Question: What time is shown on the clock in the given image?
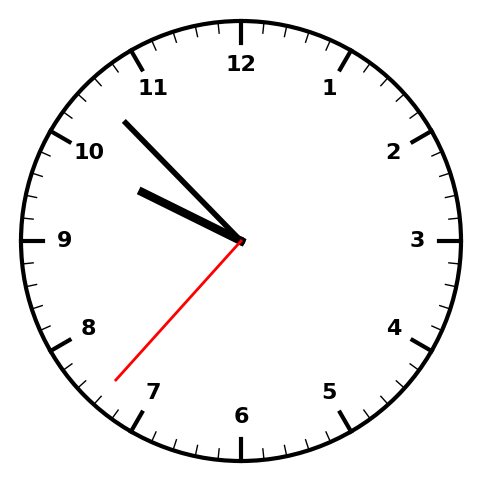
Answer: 09:52:37